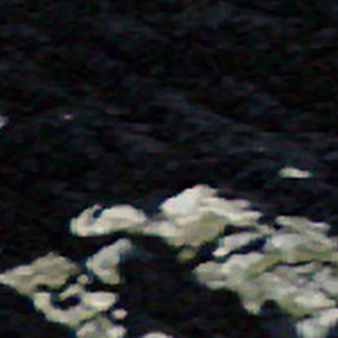
Label: other